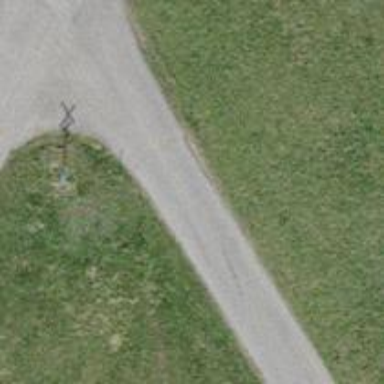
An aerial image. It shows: Unclassified road with paved surface.